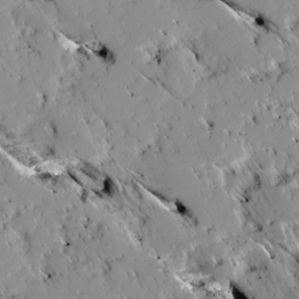
Label: non_frost